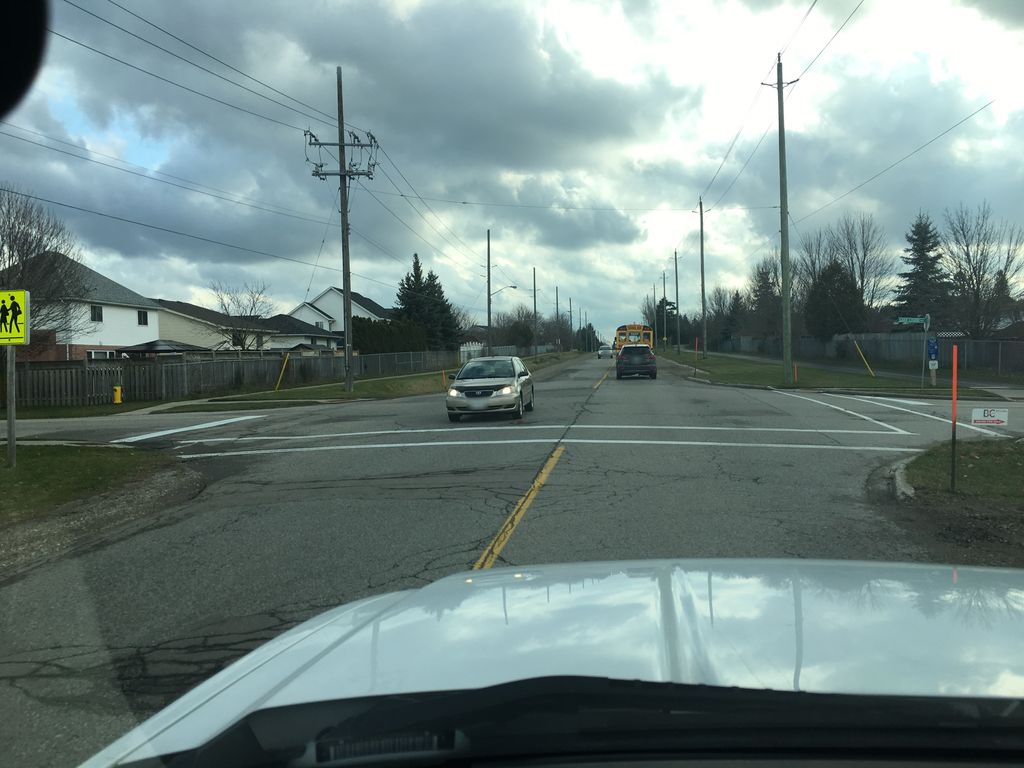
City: kitchener-waterloo